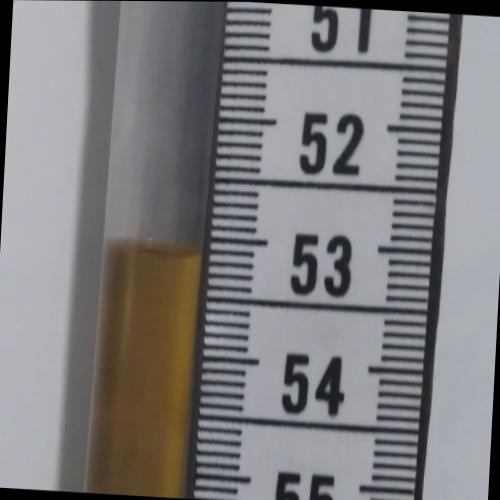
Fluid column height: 53.1 cm